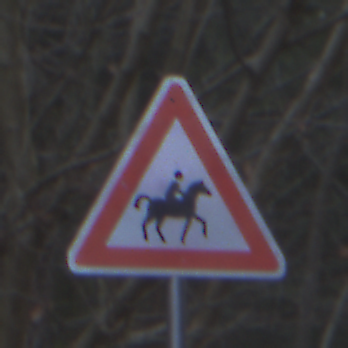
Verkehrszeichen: ReiterLinks
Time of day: MorningAfternoon
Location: Outdoor (Nature)
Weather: Overcast
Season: Winter
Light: Natural